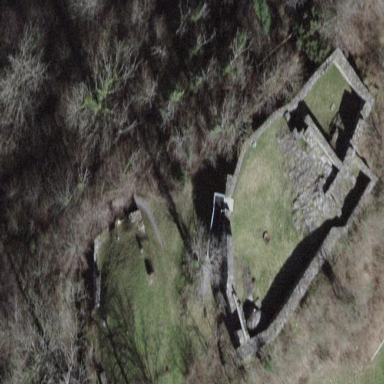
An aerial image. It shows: Castle with surrounding wall.